Field crop: maize
Growth stage: 1
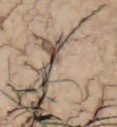
Species: lolium